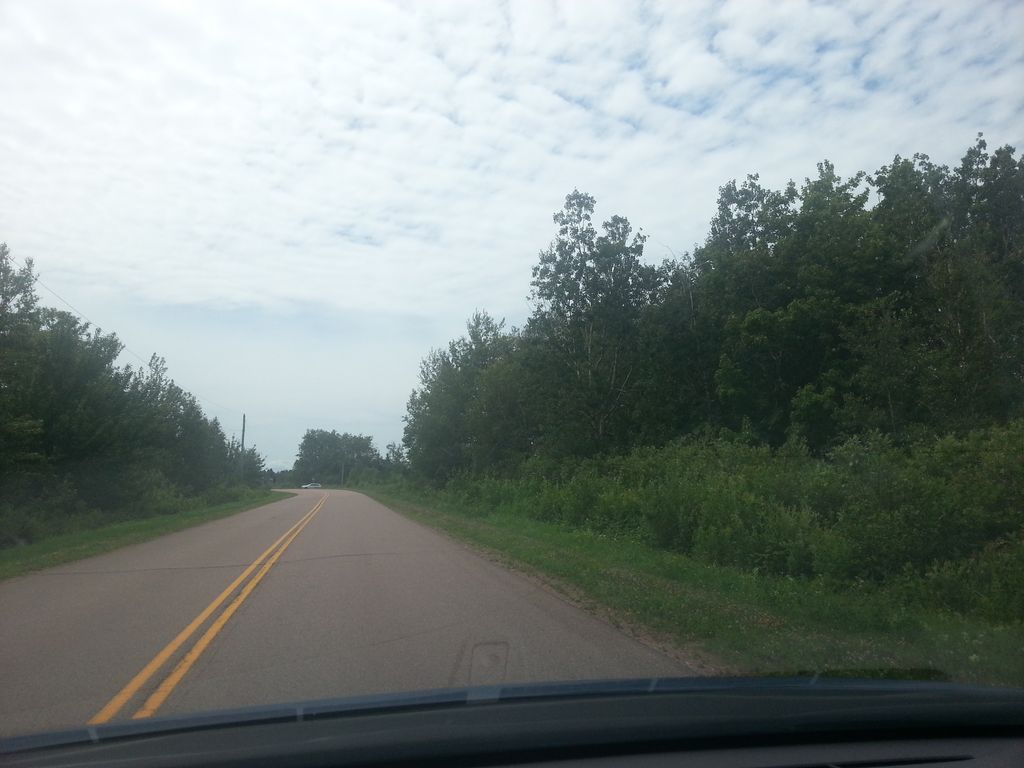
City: charlottetown